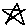
Label: star